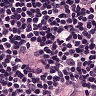
Metastatic tissue present: yes